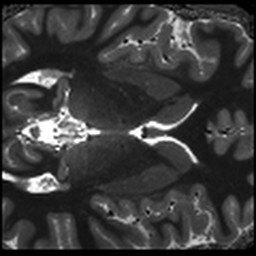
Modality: T1map
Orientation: axial
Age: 29
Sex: female